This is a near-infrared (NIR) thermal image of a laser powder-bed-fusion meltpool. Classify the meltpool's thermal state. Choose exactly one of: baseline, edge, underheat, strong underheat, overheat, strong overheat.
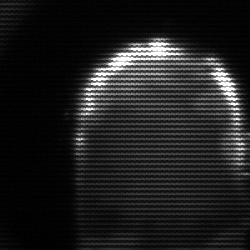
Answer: baseline